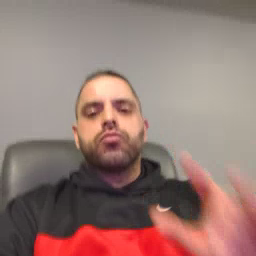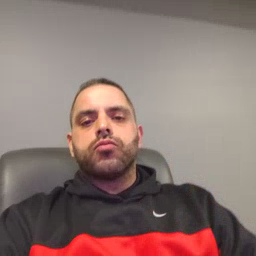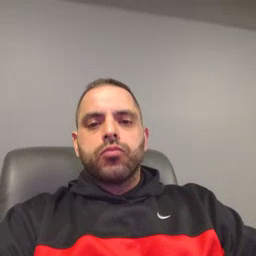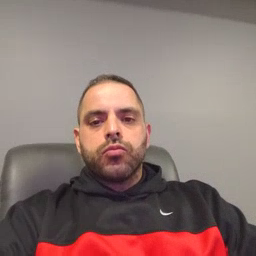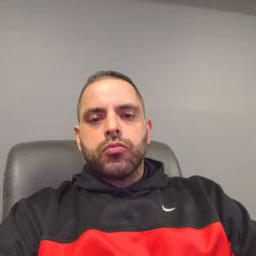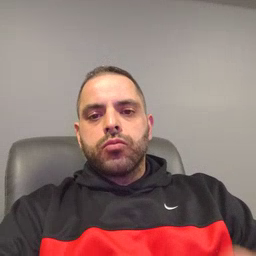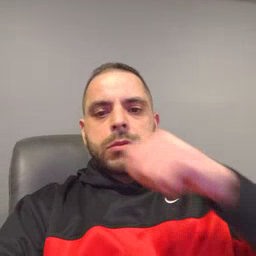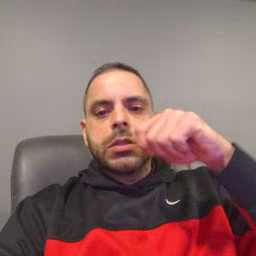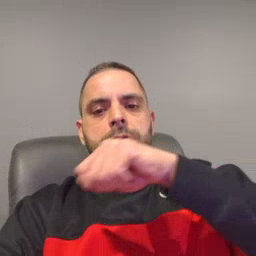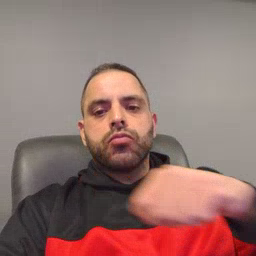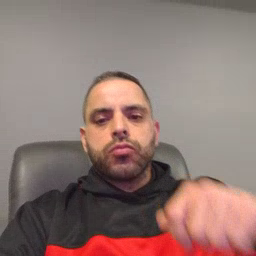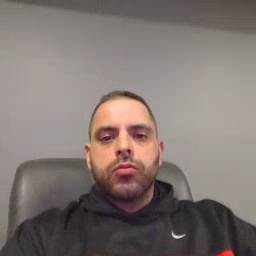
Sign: toothbrush